Question: I am working on a WPF application and using Entity framework 6.0
'''
var customersList = context.Customers.Include(x => x.ReturnedCustomerItems.Select(y => y.ReturnedLotItem)).Where(x => x.IsDeleted != false).ToList();
'''
'''
1. context: Database Context Object
2. Customers: DbSet for Customer's table
3. ReturnedCustomerItems: List of Customer Items to be returned.
4. ReturnedLotItem: Lot Item corresponding to Returned Customer Item. Each Customer Item will have a corresponding lot item..
'''
Following is the SQL Query I have written to check whether data exits inside database:
'''
select * from
transportapp.dbo.customer cust,
transportapp.dbo.ReturnedCustomerItem ret,
transportapp.dbo.ReturnedLotItem item
where
cust.CustomerId = ret.CustomerId
and ret.BookingItemId = item.BookingItemId
'''
As output I got the following data records:

Following is the Table structure generated by Entity Framework:
'''
CREATE TABLE [dbo].[ReturnedCustomerItem] (
[BookingItemId] INT NOT NULL,
[IsDeleted] BIT NOT NULL,
[CustomerId] INT NOT NULL,
[ReturnCharge] DECIMAL (18, 2) NOT NULL,
[DemurrageCharge] DECIMAL (18, 2) NOT NULL,
[Weight] DECIMAL (18, 2) NOT NULL,
[Quantity] INT NOT NULL,
[ReturnDate] DATETIME NOT NULL,
[Status] NVARCHAR (100) NULL,
CONSTRAINT [PK_dbo.ReturnedCustomerItem] PRIMARY KEY CLUSTERED ([BookingItemId] ASC),
CONSTRAINT [FK_dbo.ReturnedCustomerItem_dbo.Customer_CustomerId] FOREIGN KEY ([CustomerId]) REFERENCES [dbo].[Customer] ([CustomerId]) ON DELETE CASCADE,
CONSTRAINT [FK_dbo.ReturnedCustomerItem_dbo.ReturnedLotItem_BookingItemId] FOREIGN KEY ([BookingItemId]) REFERENCES [dbo].[ReturnedLotItem] ([BookingItemId])
);
CREATE TABLE [dbo].[ReturnedLotItem] (
[BookingItemId] INT NOT NULL,
[IsDeleted] BIT NOT NULL,
[IsReturned] BIT NOT NULL,
[ReturnCharge] DECIMAL (18, 2) NOT NULL,
[DemurrageCharge] DECIMAL (18, 2) NOT NULL,
[Weight] DECIMAL (18, 2) NOT NULL,
[Quantity] INT NOT NULL,
[LotId] INT NOT NULL,
[LotItemId] INT NOT NULL,
CONSTRAINT [PK_dbo.ReturnedLotItem] PRIMARY KEY CLUSTERED ([BookingItemId] ASC),
CONSTRAINT [FK_dbo.ReturnedLotItem_dbo.BookingItem_BookingItemId] FOREIGN KEY ([BookingItemId]) REFERENCES [dbo].[BookingItem] ([BookingItemId]),
CONSTRAINT [FK_dbo.ReturnedLotItem_dbo.ReturnedLot_LotId] FOREIGN KEY ([LotId]) REFERENCES [dbo].[ReturnedLot] ([LotId]) ON DELETE CASCADE,
CONSTRAINT [FK_dbo.ReturnedLotItem_dbo.LotItem_LotItemId] FOREIGN KEY ([LotItemId]) REFERENCES [dbo].[LotItem] ([BookingItemId]) ON DELETE CASCADE
);
'''
I am unable to debug the LINQ expression where I am going wrong. Need help in identifying the mistake.
Thanks!!
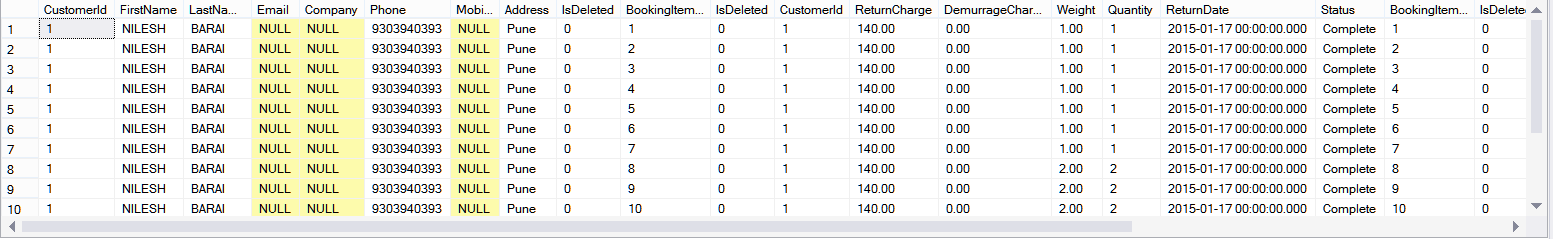
Answer: Found my silly mistake....
Here is the correct LINQ expression:
'''
var customersList = context.Customers.Include(x => x.ReturnedCustomerItems.Select(y => y.ReturnedLotItem)).Where(x => x.IsDeleted == false).ToList();
'''